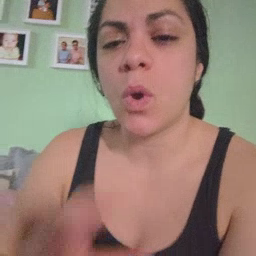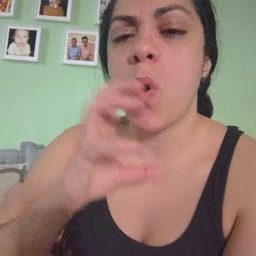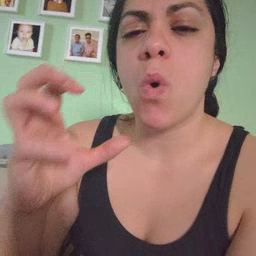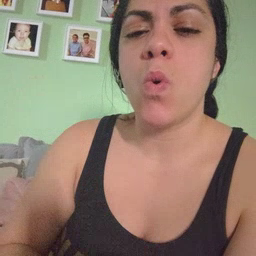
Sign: old